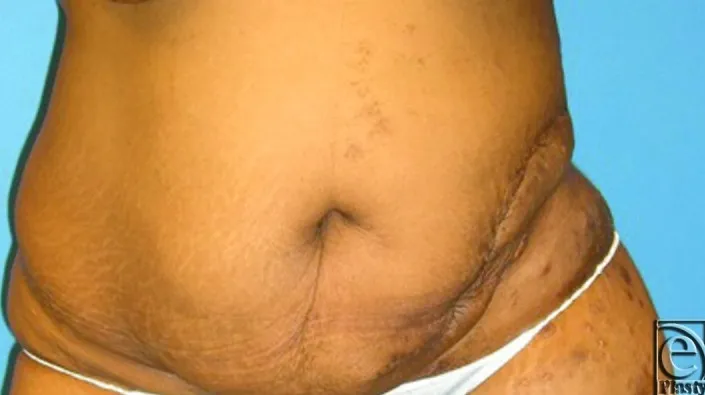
Three-month follow-up, frontal view.
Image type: medical_photograph (other_medical_photograph)